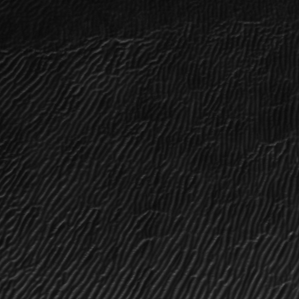
Label: frost